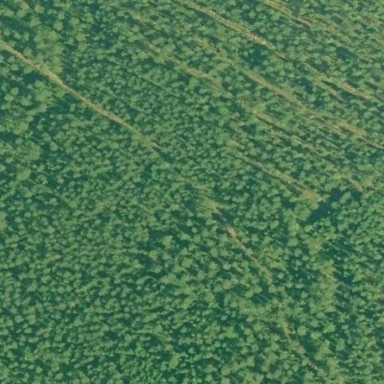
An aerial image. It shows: Forest area.